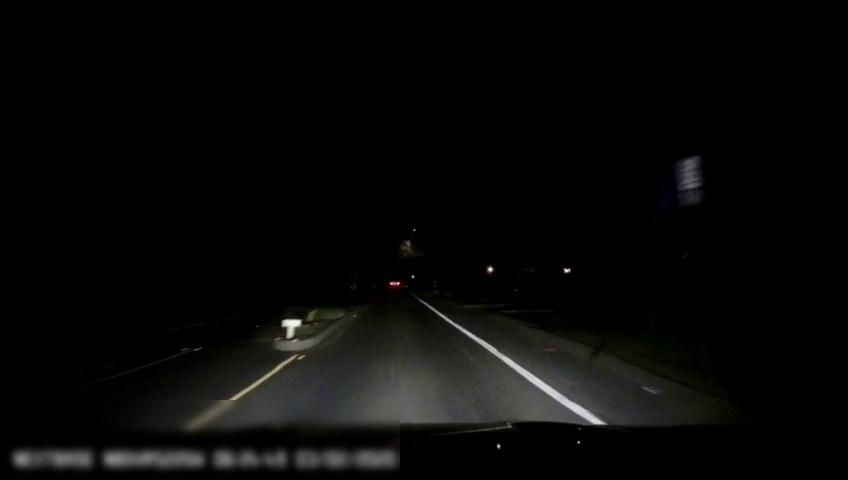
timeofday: Night
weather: Other
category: Drivable Space
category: Lanes | Current Lane
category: Lanes | Current Lane
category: Lanes | Opposite Lane